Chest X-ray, AP view. Patient: 75 years old, sex M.
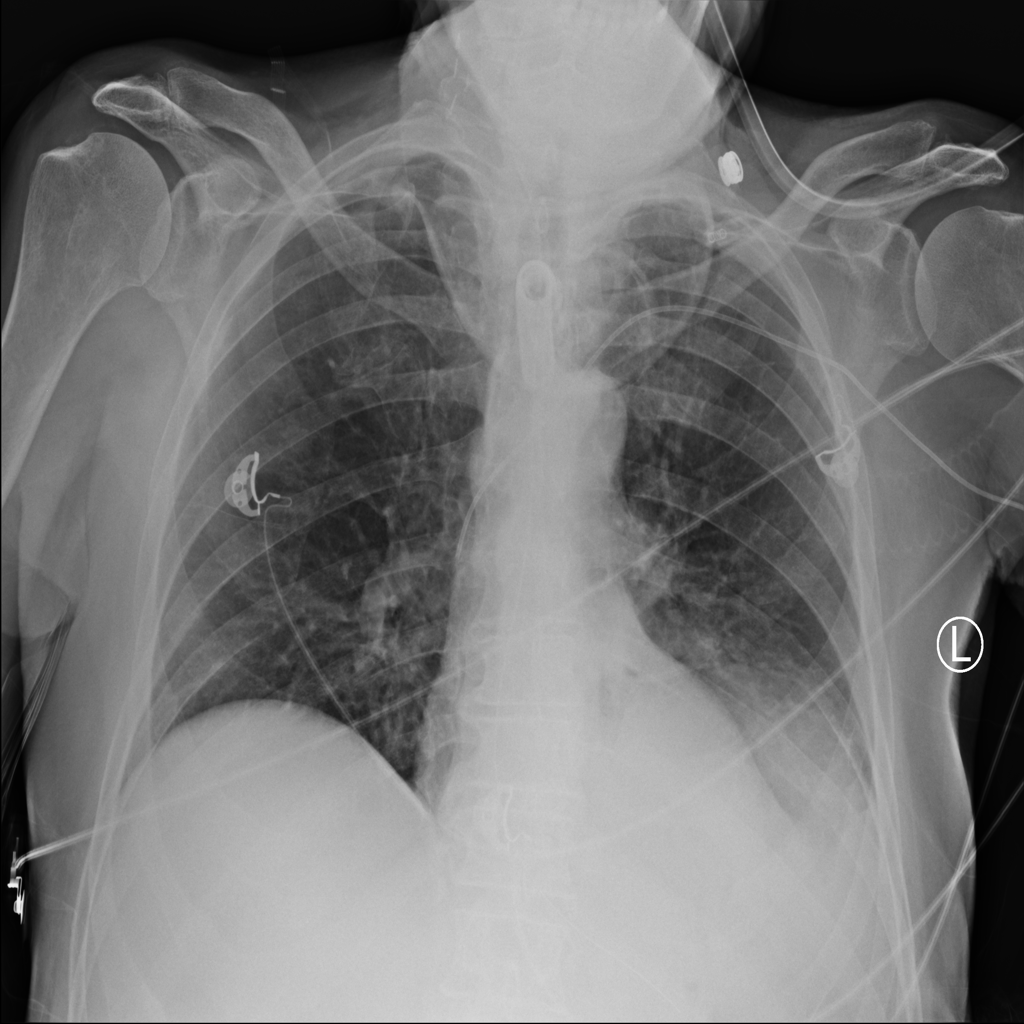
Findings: No Finding